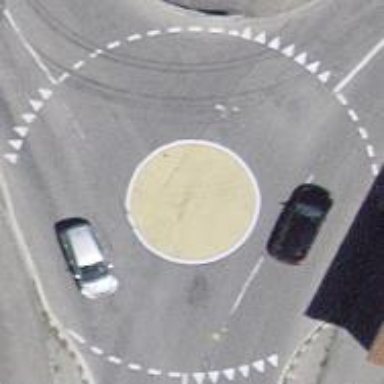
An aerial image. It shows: Mini roundabout on the road.